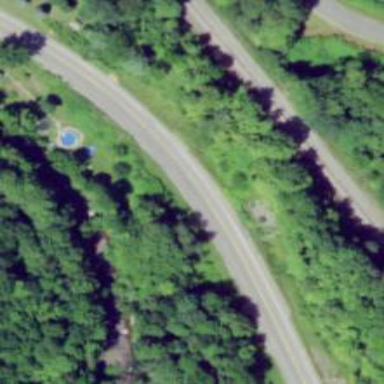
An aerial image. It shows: Abandoned road.